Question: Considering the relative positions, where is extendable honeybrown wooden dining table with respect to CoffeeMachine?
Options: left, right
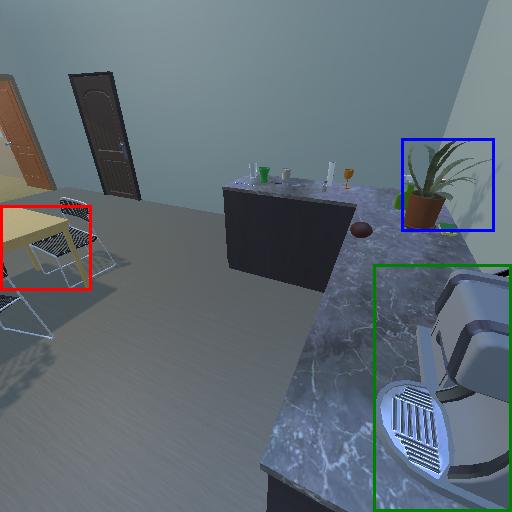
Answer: left